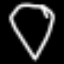
Label: diamond